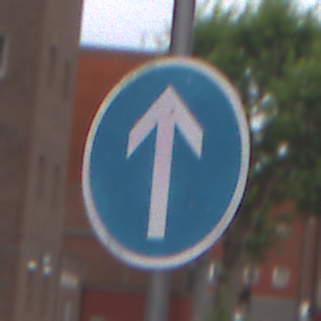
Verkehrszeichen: VorgeschriebeneFahrtrichtungGeradeaus
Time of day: MorningAfternoon
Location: Outdoor (Urban)
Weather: Overcast
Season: NotSpecified
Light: Natural